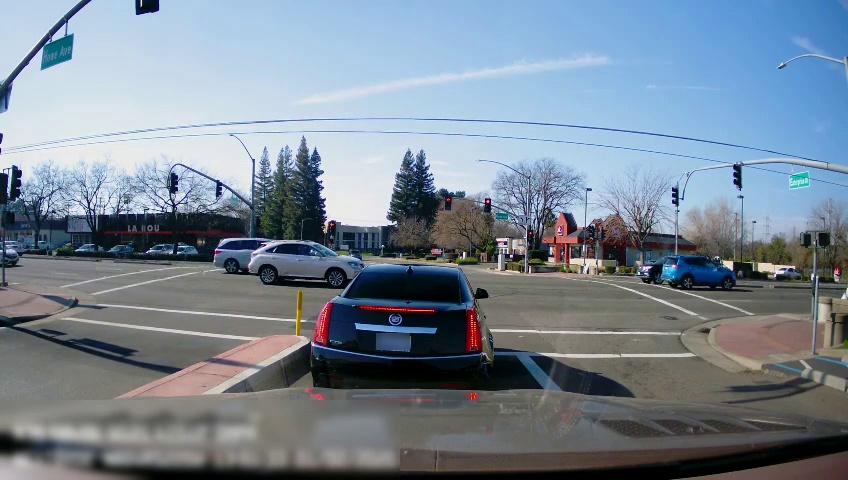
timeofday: Day
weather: Sunny
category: Drivable Space
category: Vehicles | SUV
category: Vehicles | Car
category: Vehicles | SUV
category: Vehicles | Car
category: Vehicles | SUV
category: Vehicles | SUV
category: Vehicles | SUV
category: Vehicles | Car
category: Vehicles | Car
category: Vehicles | Car
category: Vehicles | Car
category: Vehicles | Car
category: Lanes | Opposite Lane
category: Lanes | Current Lane
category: Traffic | Lights
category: Traffic | Signs
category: Traffic | Lights
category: Traffic | Lights
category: Traffic | Lights
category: Traffic | Lights
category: Traffic | Lights
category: Traffic | Lights
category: Traffic | Lights
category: Traffic | Lights
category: Traffic | Signs
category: Traffic | Lights
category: Traffic | Lights
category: Traffic | Lights
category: Traffic | Lights
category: Traffic | Lights
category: Traffic | Signs
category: Traffic | Lights
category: Traffic | Lights
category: Traffic | Lights